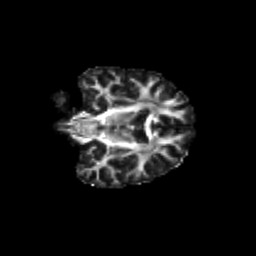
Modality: FA
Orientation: coronal
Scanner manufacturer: siemens
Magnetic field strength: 3 T
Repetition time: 9.2 s
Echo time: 0.084 s